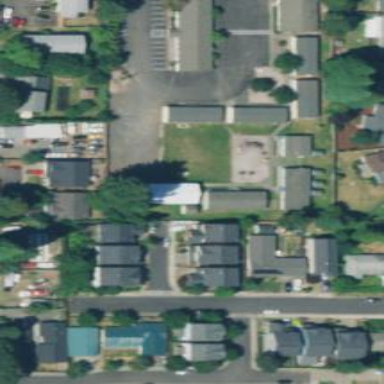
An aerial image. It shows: Single-family residential area.